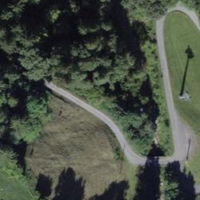
EUNIS habitat code: 44
Species observed at this site:
Mercurialis perennis